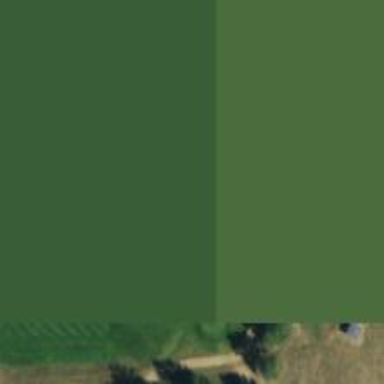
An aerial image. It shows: Golf hole.